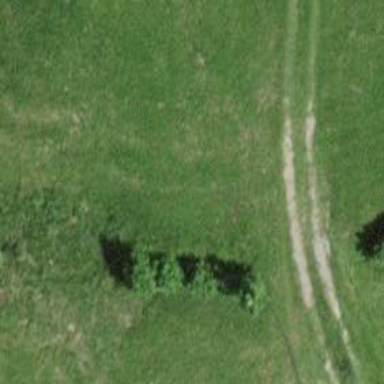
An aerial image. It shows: Hedge barrier.